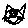
Label: cat